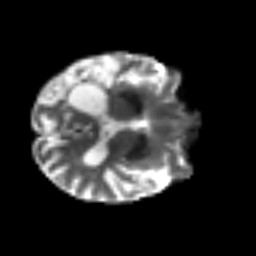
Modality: T2w
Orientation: axial
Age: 64
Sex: male
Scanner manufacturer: siemens
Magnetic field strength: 3 T
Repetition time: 3.2 s
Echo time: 0.081 s